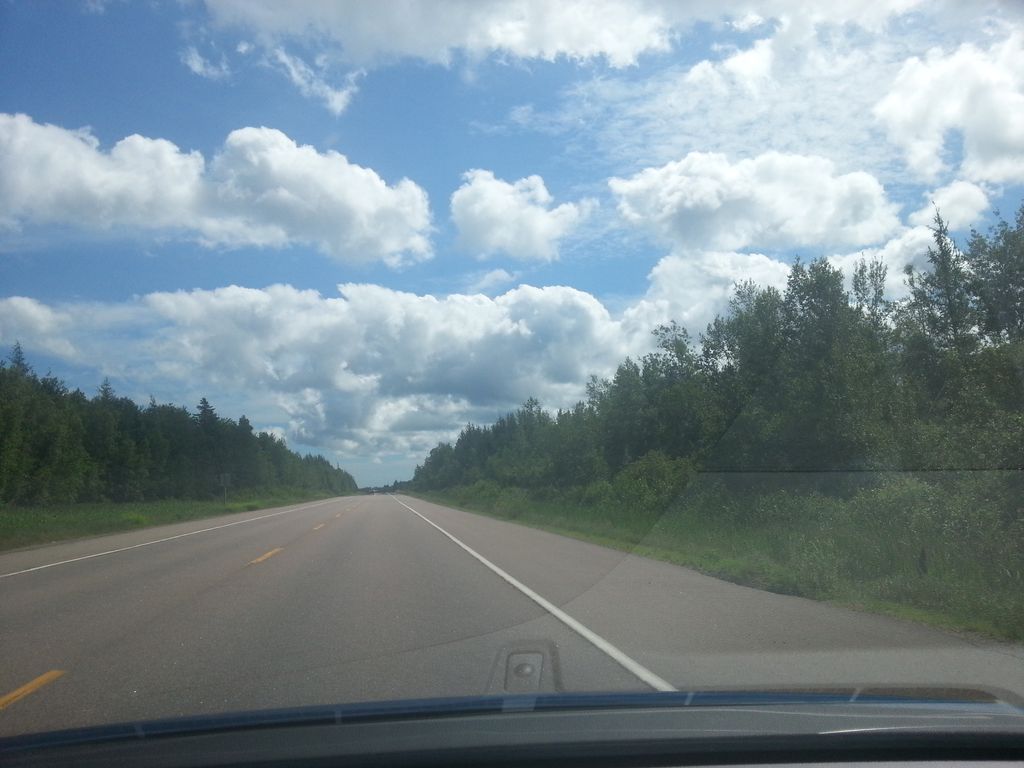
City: charlottetown